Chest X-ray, PA view. Patient: 60 years old, sex F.
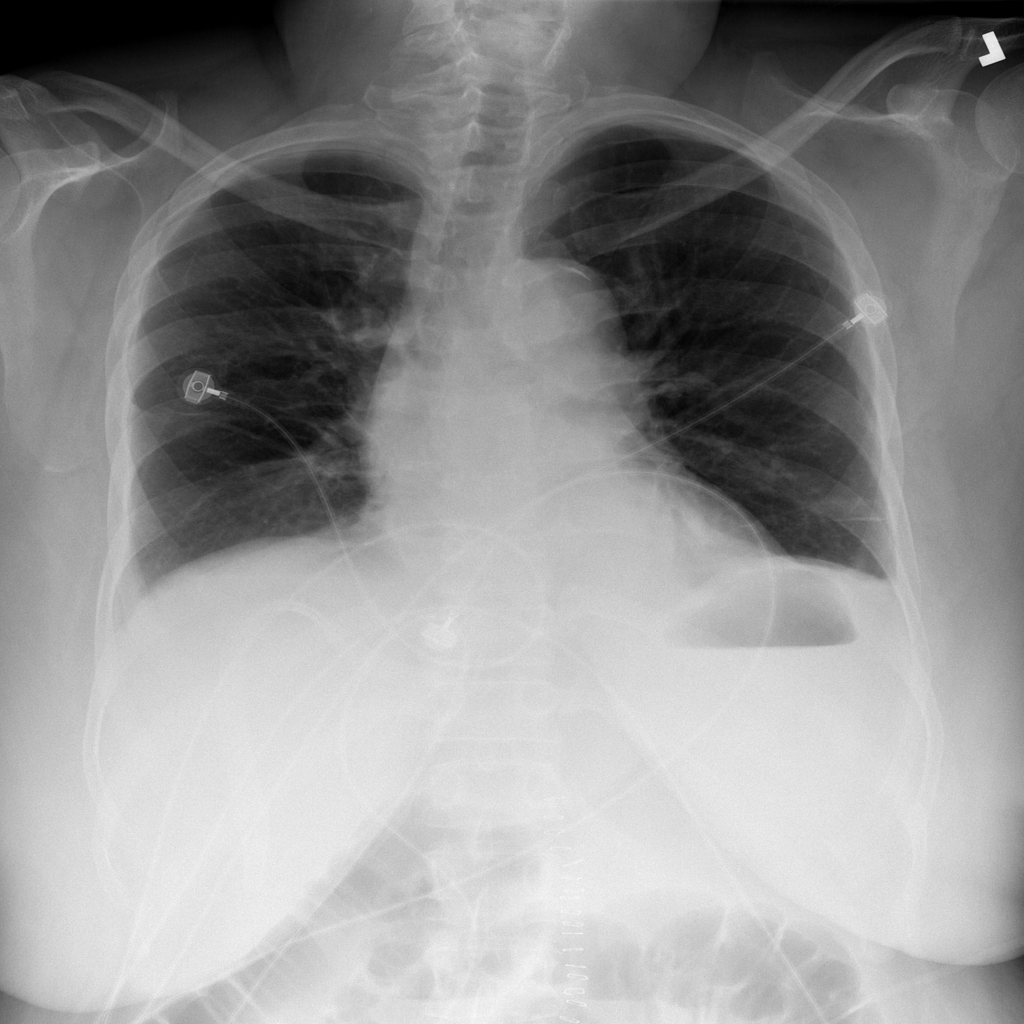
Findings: No Finding